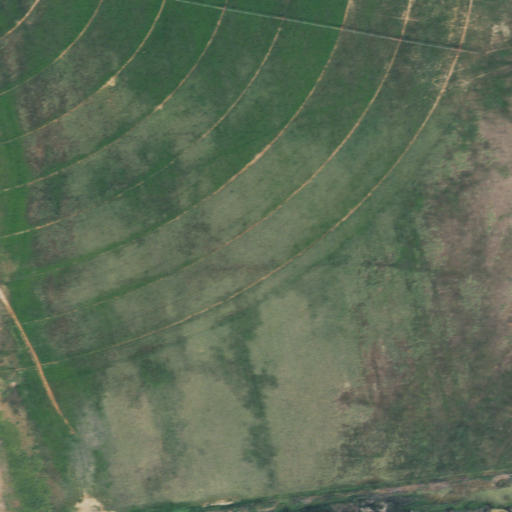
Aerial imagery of plain(s) in Wyoming named Buffalo Flat containing pasture, cultivated crops, woody wetlands, herbaceous wetlands, grassland, and open water